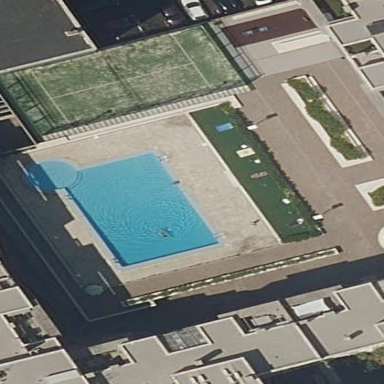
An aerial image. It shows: Swimming pool located in leisure land.